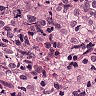
Metastatic tissue present: yes